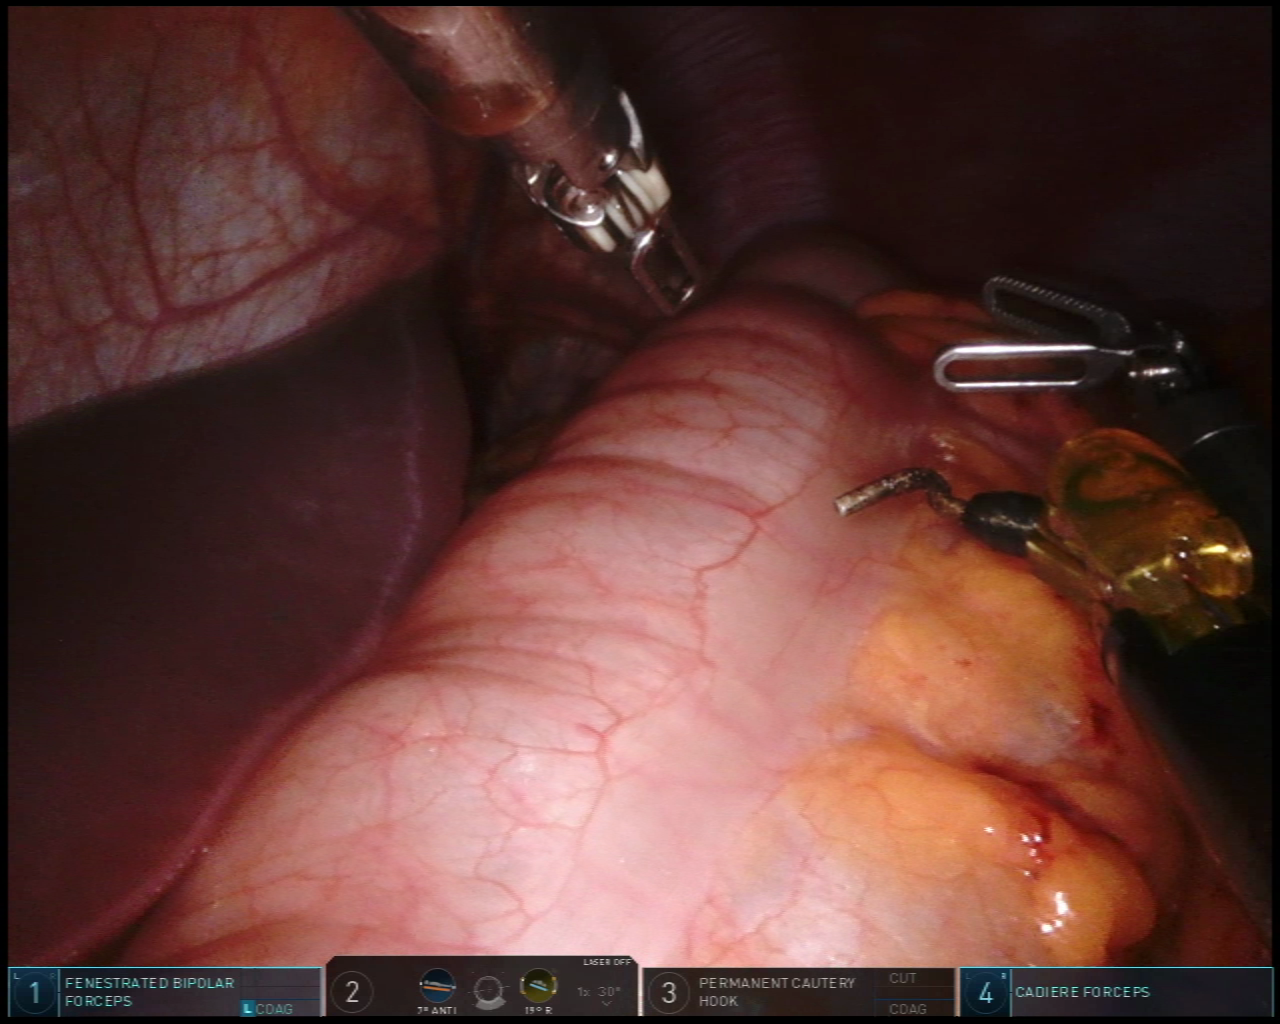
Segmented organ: liver
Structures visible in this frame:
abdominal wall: yes
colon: yes
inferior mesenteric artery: no
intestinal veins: no
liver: yes
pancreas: no
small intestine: no
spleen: no
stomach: no
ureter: no
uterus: no
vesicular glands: no